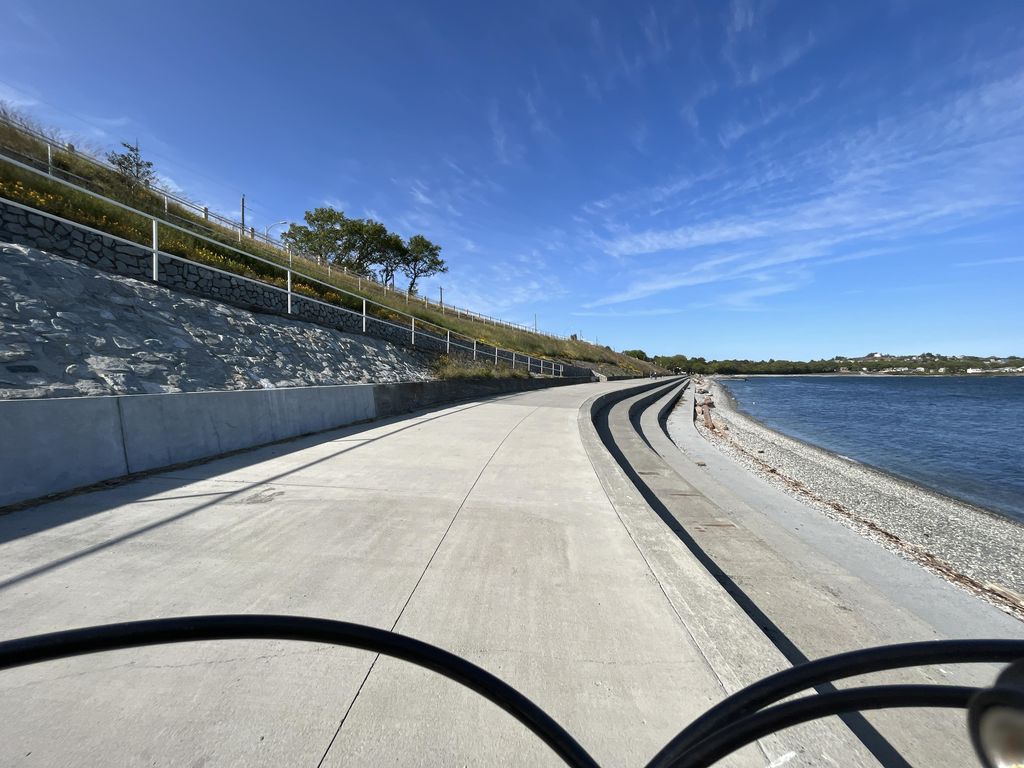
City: victoria